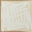
Piece: xx